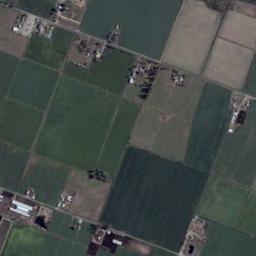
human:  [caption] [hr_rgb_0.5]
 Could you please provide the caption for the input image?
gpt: There are some green and bare rectangular farmland .

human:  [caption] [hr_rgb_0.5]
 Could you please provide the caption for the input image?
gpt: Many neatly arranged dark green, light green and tan mixed rectangular farmlands of different sizes with buildings in the field .

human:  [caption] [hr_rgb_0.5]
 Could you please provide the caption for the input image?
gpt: Some rectangular farmlands of different colors and sizes are arranged in neat rows and some houses are surrounded by these farmlands .

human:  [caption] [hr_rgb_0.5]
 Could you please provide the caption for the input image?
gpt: There are some buildings in rectangular farmlands .

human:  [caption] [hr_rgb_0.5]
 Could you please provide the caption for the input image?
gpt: There are some buildings beside the green rectangular farmlands .